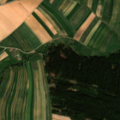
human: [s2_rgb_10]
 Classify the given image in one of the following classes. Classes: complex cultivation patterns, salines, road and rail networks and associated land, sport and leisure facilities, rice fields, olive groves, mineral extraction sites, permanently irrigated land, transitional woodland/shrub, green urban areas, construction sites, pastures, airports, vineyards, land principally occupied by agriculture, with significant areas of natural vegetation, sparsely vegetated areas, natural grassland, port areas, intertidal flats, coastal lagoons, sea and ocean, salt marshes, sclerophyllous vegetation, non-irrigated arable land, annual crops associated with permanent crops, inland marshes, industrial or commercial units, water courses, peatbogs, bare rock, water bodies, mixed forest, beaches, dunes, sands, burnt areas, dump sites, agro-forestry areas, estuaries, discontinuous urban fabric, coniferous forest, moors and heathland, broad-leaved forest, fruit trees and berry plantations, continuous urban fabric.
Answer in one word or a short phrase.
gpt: discontinuous urban fabric, non-irrigated arable land, land principally occupied by agriculture, with significant areas of natural vegetation, coniferous forest